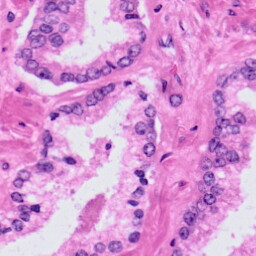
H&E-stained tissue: Prostate